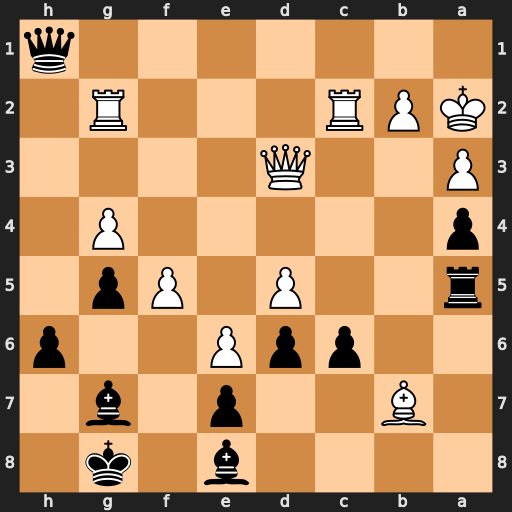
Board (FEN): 4b1k1/1B2p1b1/2ppP2p/r2P1Pp1/p5P1/P2Q4/KPR3R1/7q
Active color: b
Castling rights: -
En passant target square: -
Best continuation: Rxd5 Qxd5 cxd5